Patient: sex M, age 36
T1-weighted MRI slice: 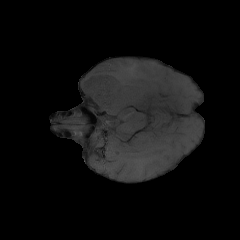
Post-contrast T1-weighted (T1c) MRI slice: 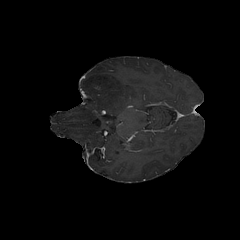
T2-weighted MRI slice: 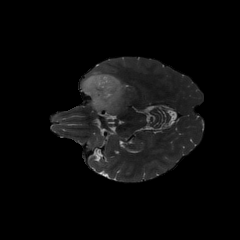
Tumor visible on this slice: yes
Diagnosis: Glioblastoma, IDH-wildtype
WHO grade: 4